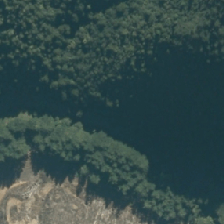
Land cover: broadleaved_indigenous_hardwood